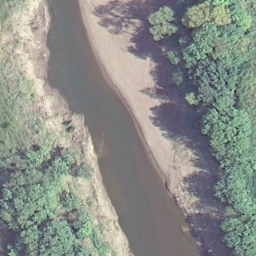
Label: river